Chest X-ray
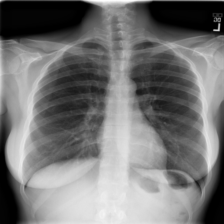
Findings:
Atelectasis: negative
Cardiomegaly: negative
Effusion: negative
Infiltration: negative
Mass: negative
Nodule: negative
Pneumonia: negative
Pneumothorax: negative
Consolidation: negative
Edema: negative
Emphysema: negative
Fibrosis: negative
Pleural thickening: negative
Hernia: negative